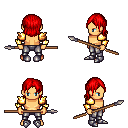
a pixel art fantasy rpg character, male body template, human, tanned skin, gold arm armor, metal pants, red long bangs hairstyle, metal boots, spear, four views (front, back, left, right), 2x2 character sprite sheet, small pixel art, hard edges, no anti-aliasing